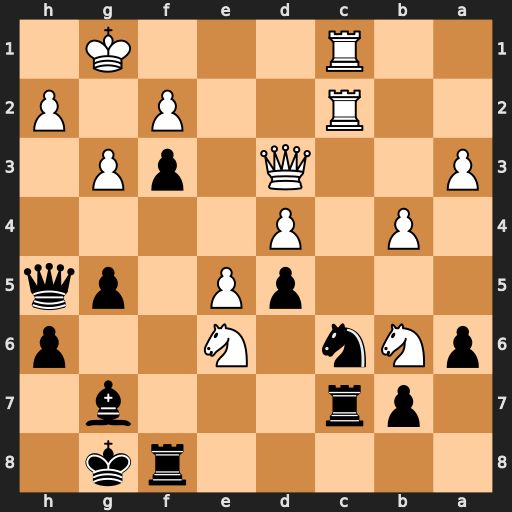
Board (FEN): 5rk1/1pr3b1/pNn1N2p/3pP1pq/1P1P4/P2Q1pP1/2R2P1P/2R3K1
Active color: b
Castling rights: -
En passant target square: -
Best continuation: Qh3 Qf1 Qxe6